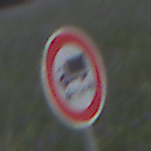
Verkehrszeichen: TatsaechlicheLaenge
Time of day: SunriseSunset
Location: Outdoor (Nature)
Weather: PartlyCloudy
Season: NotSpecified
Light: Natural